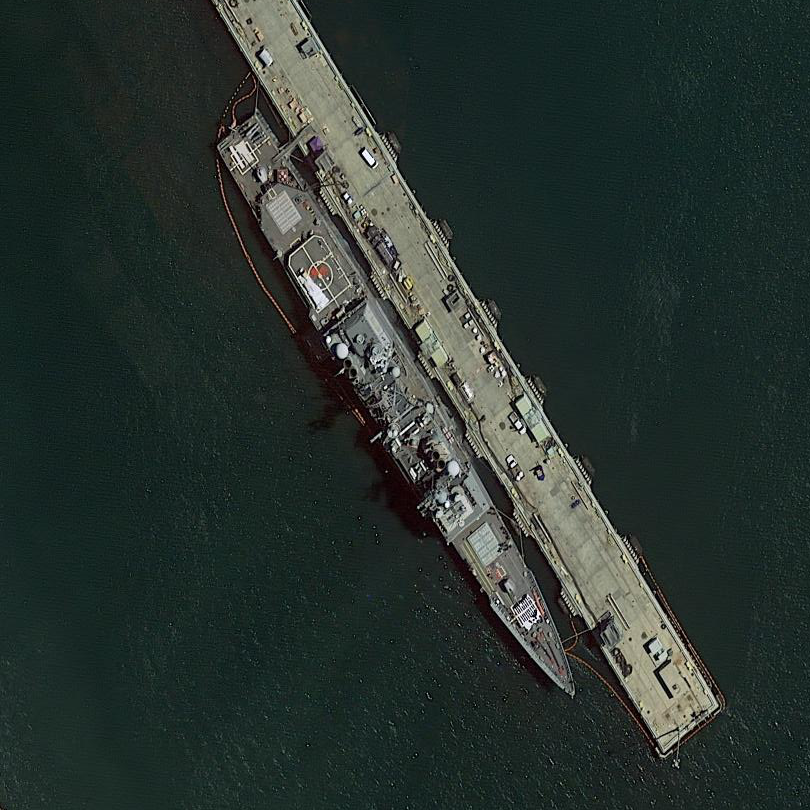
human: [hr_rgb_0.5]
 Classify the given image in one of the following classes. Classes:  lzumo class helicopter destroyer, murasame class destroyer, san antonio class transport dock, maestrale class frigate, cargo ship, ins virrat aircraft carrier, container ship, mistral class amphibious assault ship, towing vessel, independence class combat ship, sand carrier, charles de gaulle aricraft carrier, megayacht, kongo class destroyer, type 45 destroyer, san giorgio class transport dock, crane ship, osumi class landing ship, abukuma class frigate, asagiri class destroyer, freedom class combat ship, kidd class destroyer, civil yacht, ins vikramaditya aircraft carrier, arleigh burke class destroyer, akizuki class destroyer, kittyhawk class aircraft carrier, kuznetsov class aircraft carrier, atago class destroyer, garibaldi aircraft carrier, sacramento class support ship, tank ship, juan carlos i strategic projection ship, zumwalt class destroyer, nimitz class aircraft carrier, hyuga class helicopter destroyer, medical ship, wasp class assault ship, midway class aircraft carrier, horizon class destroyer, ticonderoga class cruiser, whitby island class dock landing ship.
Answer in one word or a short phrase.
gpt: Ticonderoga class cruiser